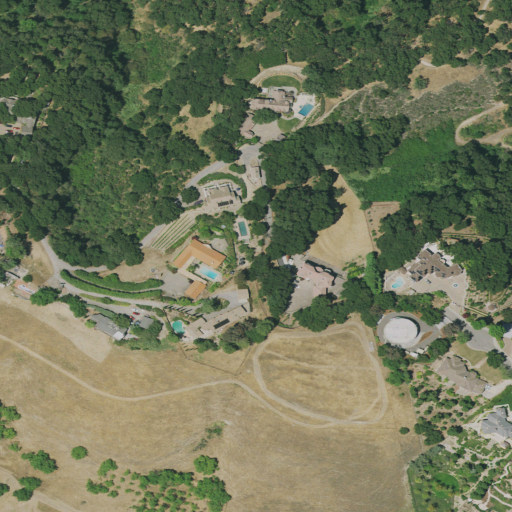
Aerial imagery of mountain in California named Blossom Hill containing grassland, mixed forest, evergreen forest, low intensity development, open development, and medium intensity development